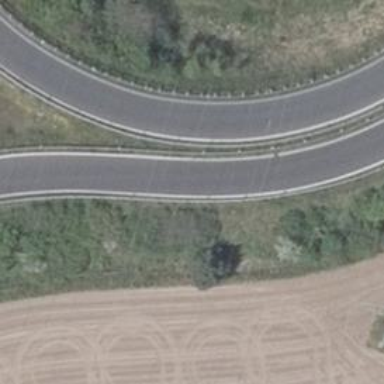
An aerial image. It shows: Asphalt trunk link motorroad.